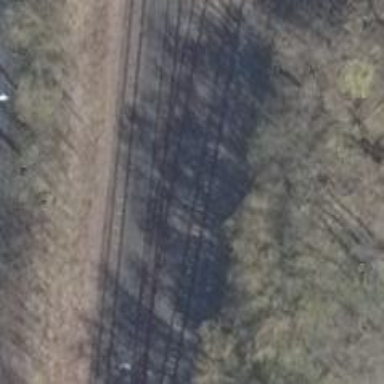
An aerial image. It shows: Railway switch.